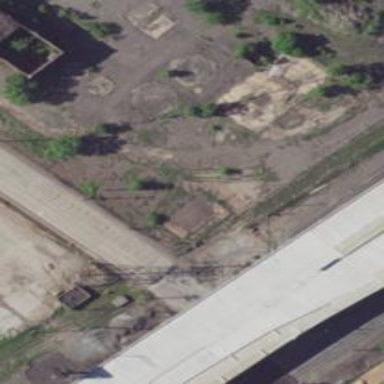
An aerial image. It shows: Disused railway spur line.